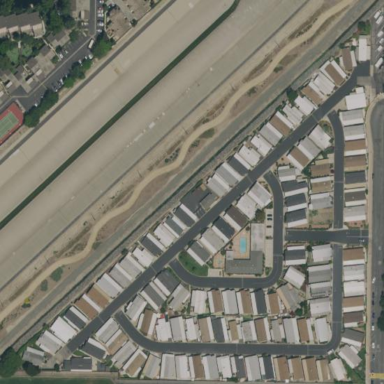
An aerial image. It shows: Residential area known as trailer park.